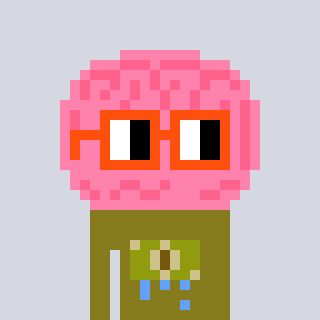
a pixel art character with square orange glasses, a brain-shaped head and a gunk-colored body on a cool background